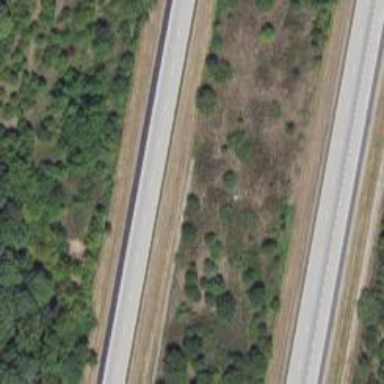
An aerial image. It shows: Asphalt motorway.